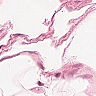
Metastatic tissue present: no